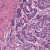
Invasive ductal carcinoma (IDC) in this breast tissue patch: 1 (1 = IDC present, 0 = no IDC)